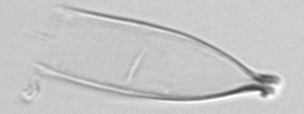
Label: Favella